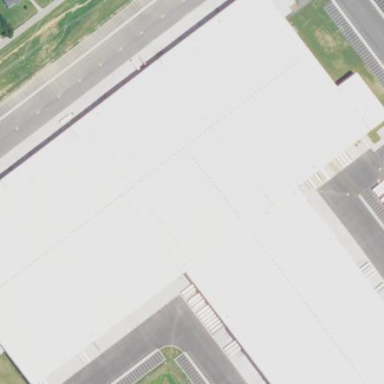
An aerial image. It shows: Industrial building.